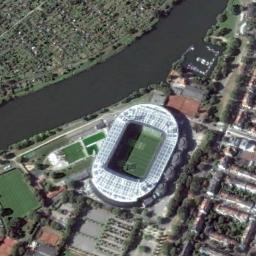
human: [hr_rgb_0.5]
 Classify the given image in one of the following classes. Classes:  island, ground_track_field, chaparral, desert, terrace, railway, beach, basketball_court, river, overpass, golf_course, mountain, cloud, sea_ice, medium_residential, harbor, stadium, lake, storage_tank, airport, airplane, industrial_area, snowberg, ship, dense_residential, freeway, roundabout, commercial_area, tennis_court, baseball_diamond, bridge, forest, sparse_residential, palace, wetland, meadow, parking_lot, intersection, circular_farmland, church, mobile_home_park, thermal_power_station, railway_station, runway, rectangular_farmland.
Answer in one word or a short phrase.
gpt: stadium